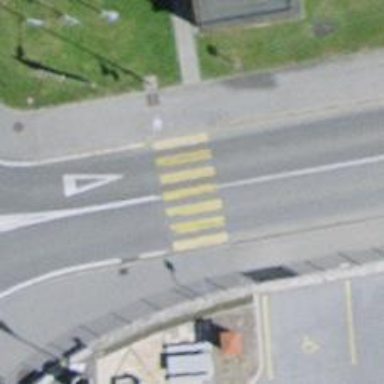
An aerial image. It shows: Zebra crossing on the road.